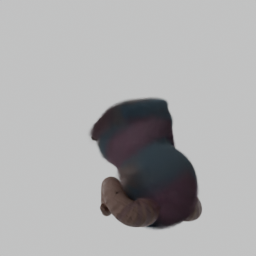
Label: animals